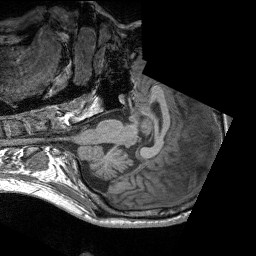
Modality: T1w
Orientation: axial